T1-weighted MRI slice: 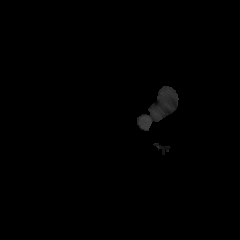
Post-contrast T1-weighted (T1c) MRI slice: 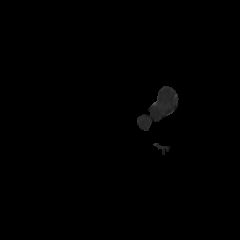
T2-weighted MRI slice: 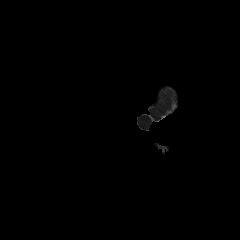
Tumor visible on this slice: no